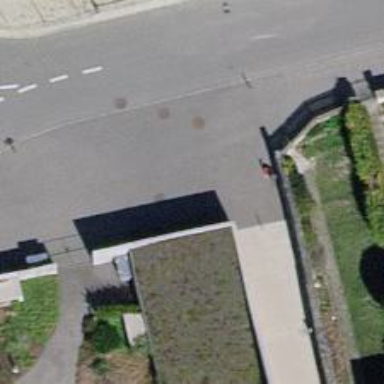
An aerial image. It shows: Parking entrance.